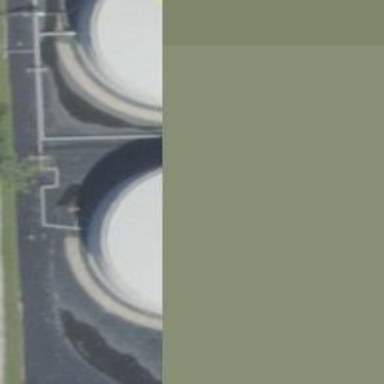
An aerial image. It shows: Storage tank which is man-made and housed in building.